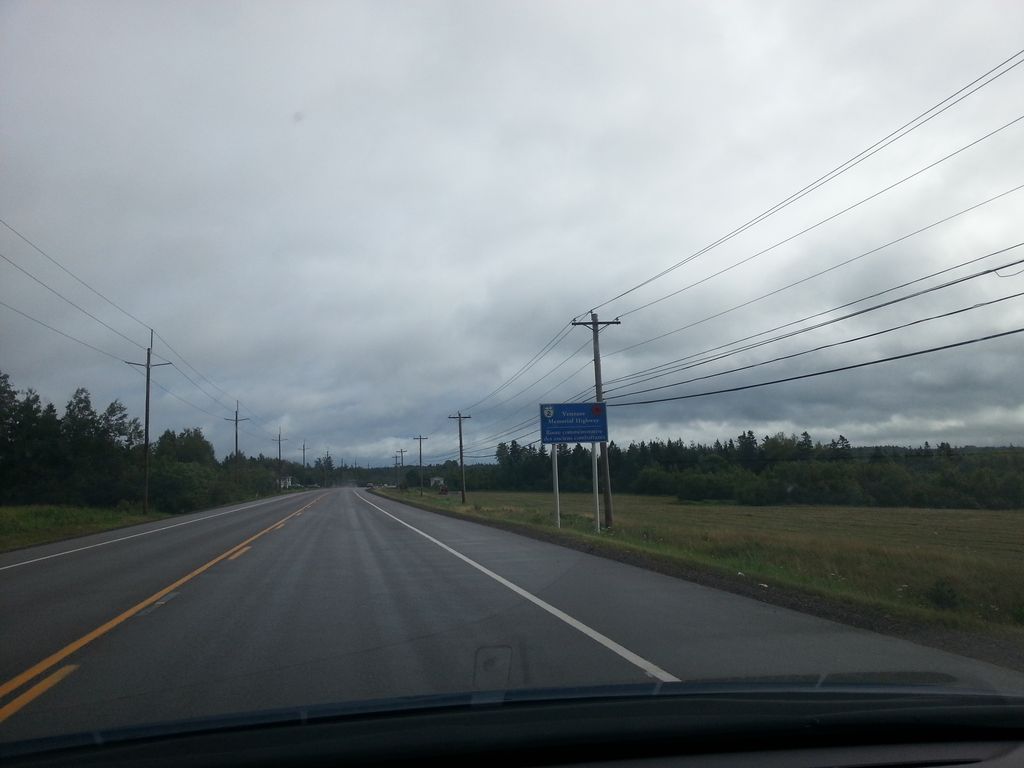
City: charlottetown